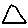
Label: triangle